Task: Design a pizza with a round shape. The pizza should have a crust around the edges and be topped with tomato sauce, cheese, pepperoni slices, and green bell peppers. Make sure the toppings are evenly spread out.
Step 502:
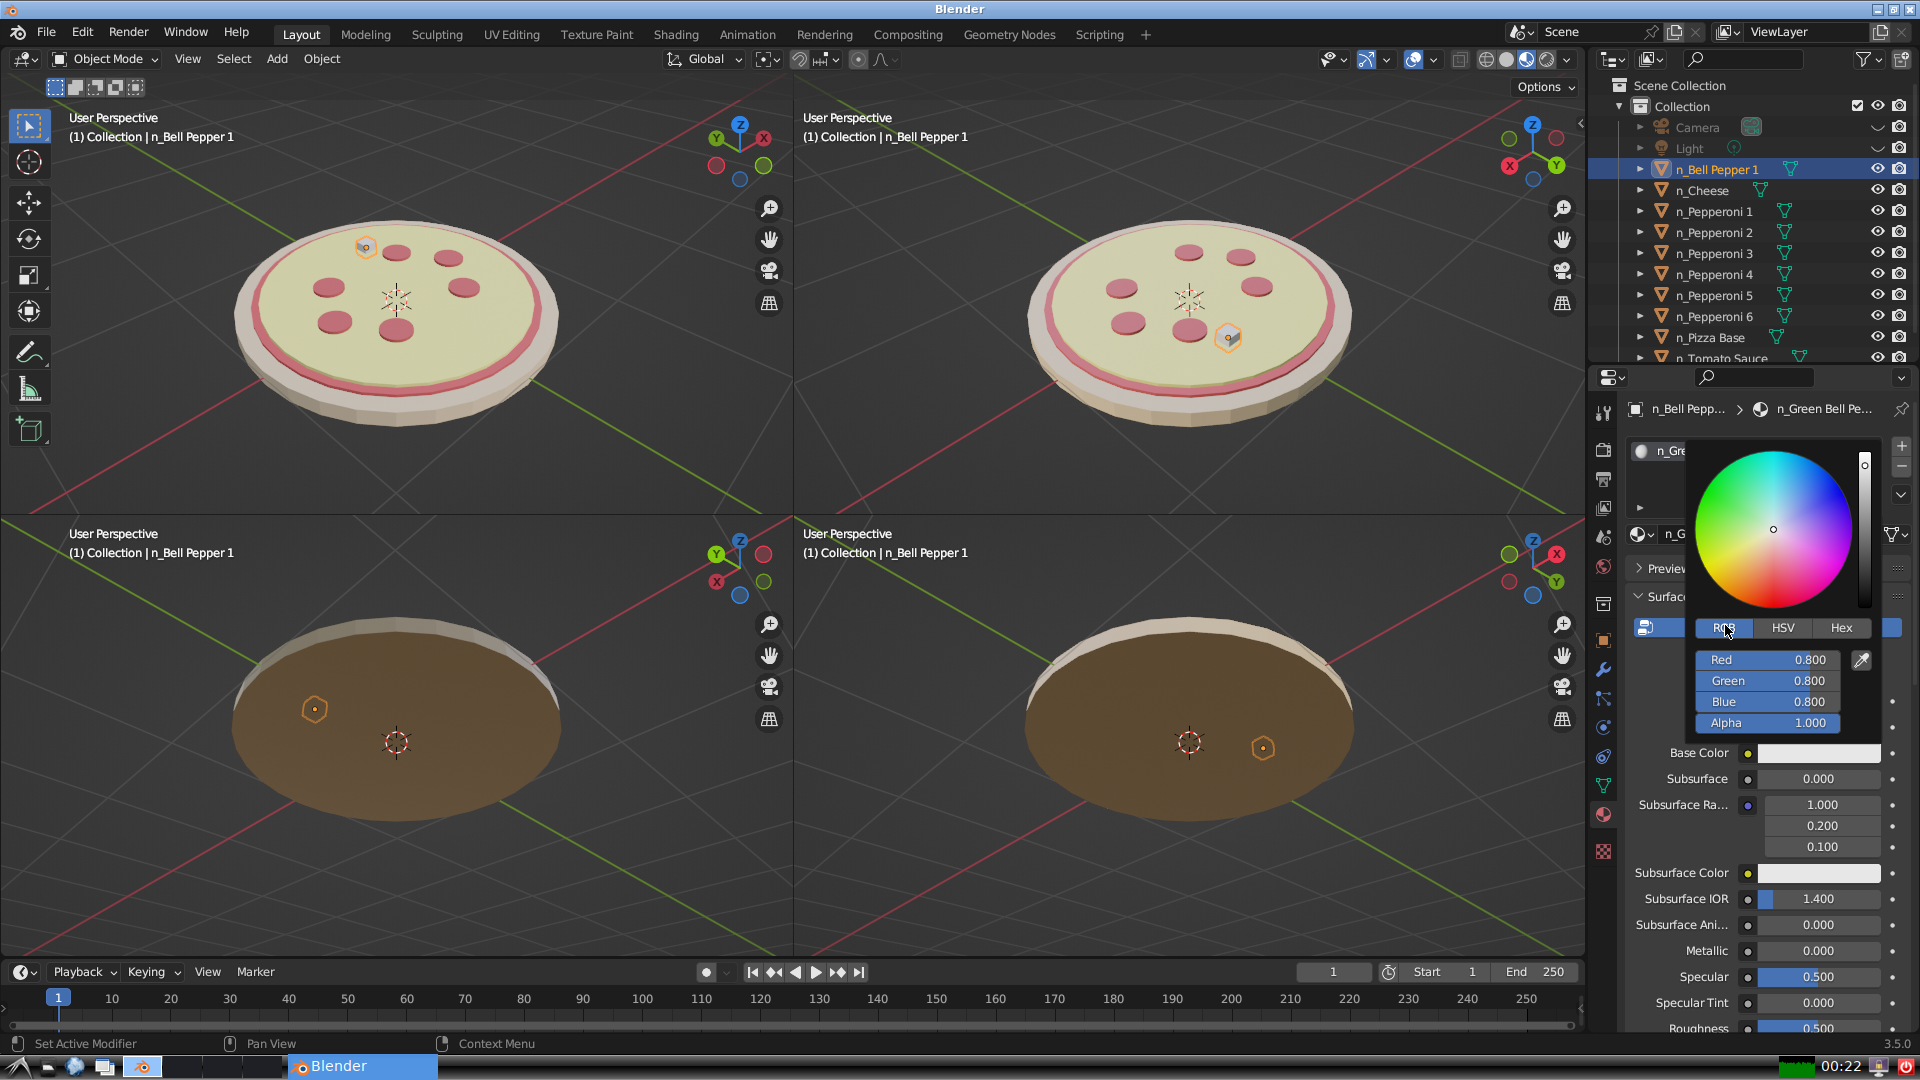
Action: {"mouse_move": [1770, 658]}